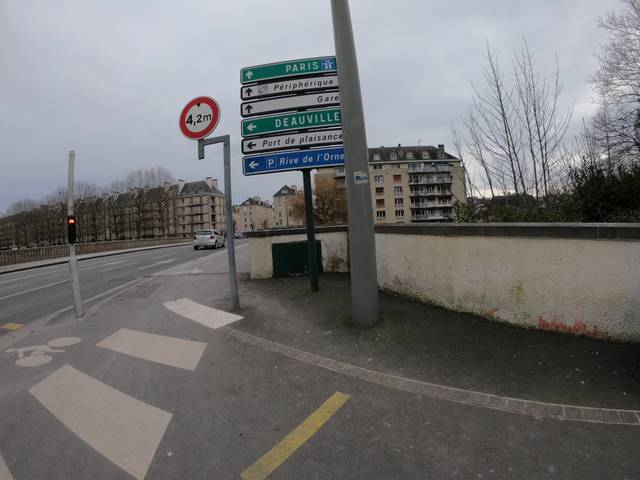
Region: France
Coordinates: 49.176, -0.3578